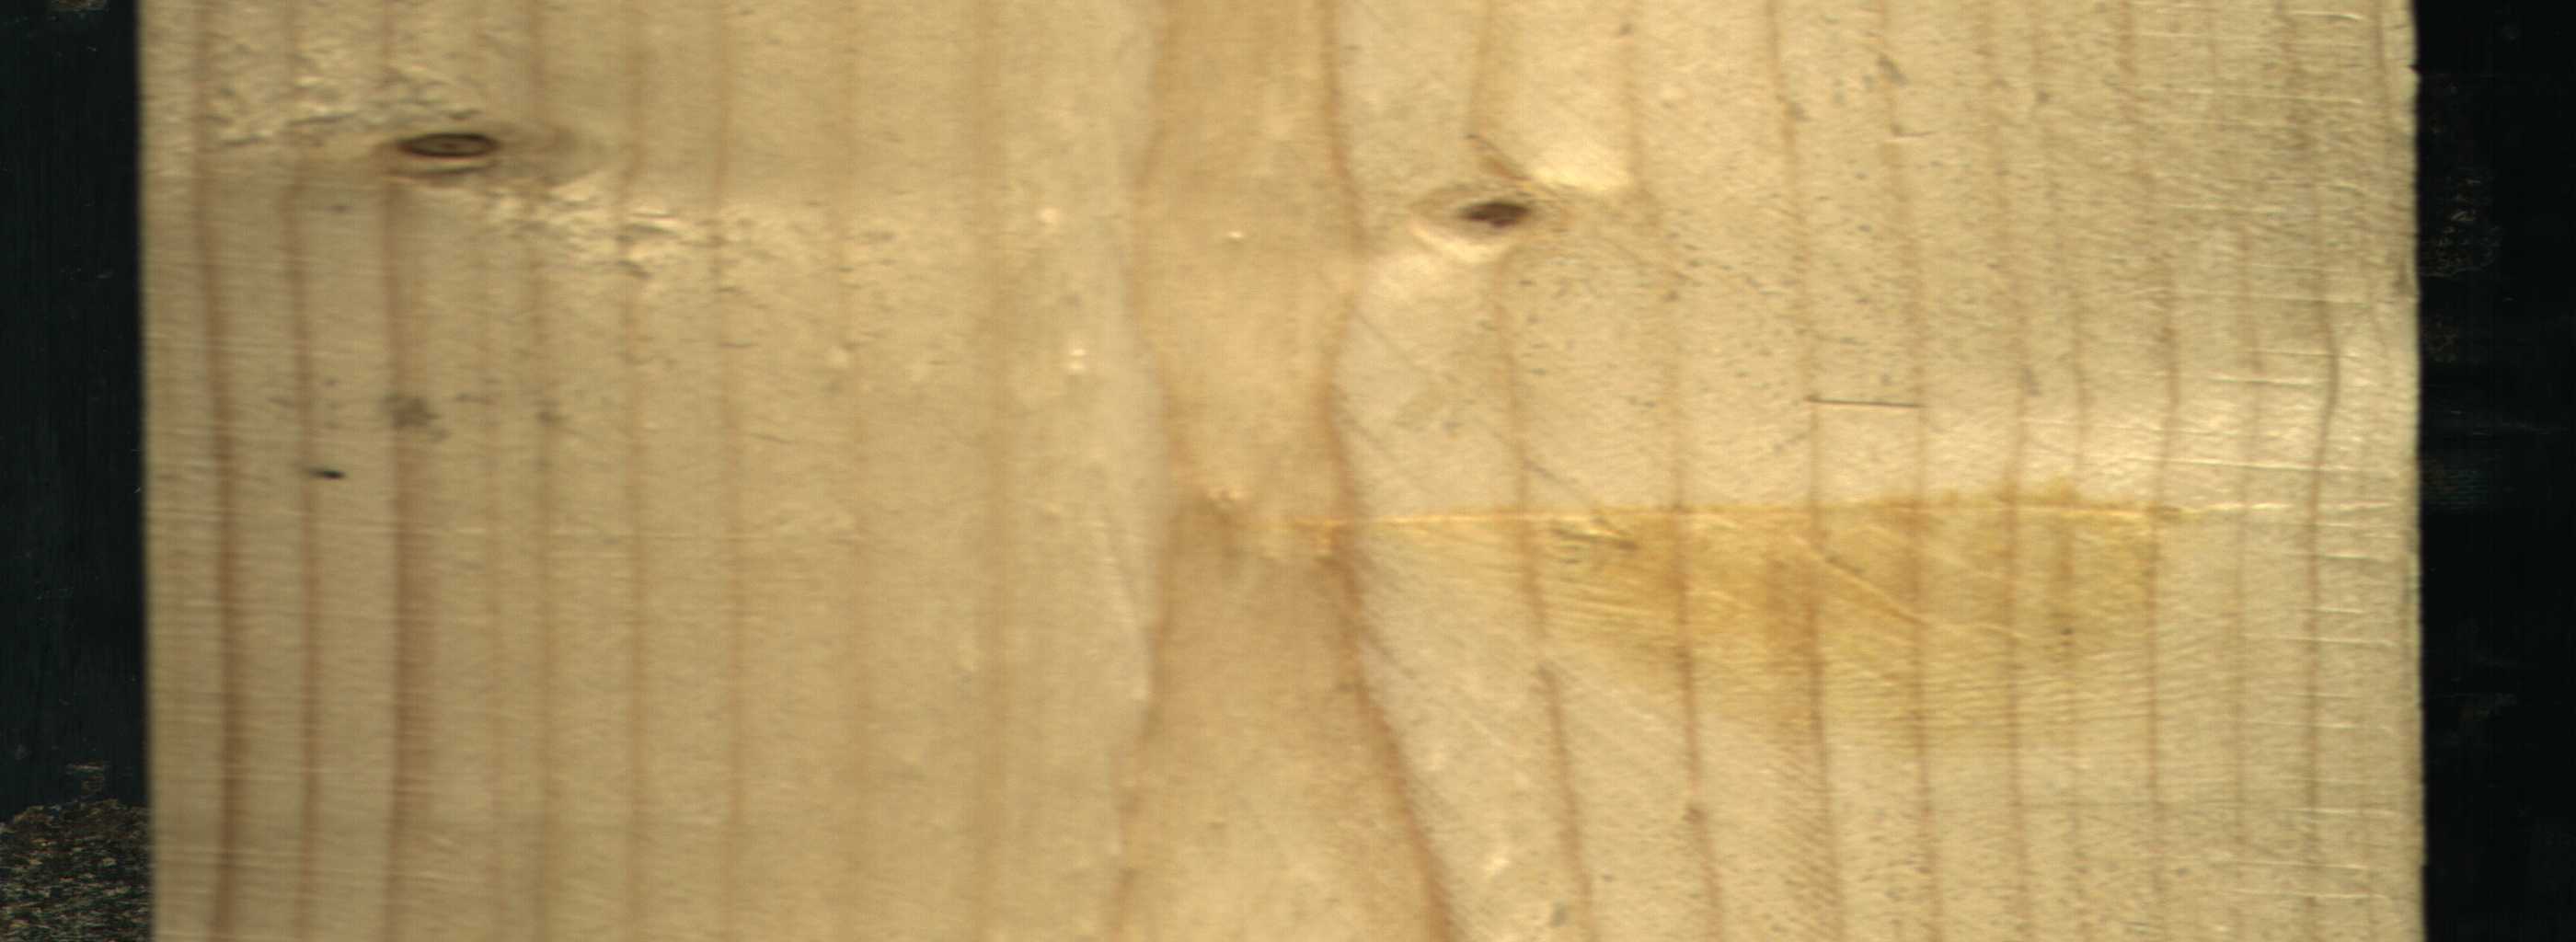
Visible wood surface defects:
Dead_Knot
Live_Knot